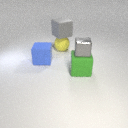
large green rubber cube in front of large yellow rubber sphere